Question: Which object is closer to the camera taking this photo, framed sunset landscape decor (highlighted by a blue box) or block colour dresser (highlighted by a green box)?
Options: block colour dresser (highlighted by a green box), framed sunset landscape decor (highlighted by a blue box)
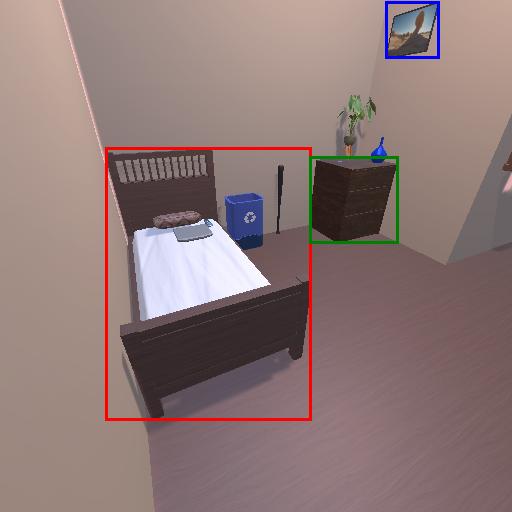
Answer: block colour dresser (highlighted by a green box)